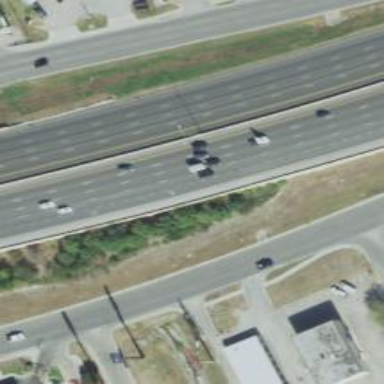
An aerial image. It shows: Motorway junction.